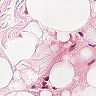
Metastatic tissue present: no